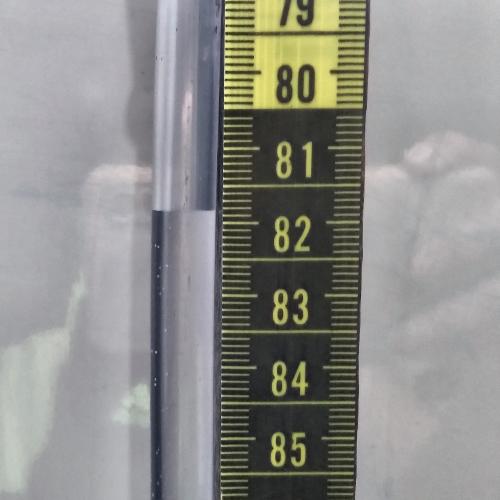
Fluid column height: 81.8 cm